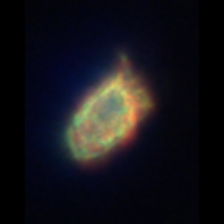
Taxon: Ciliates
Group: Other